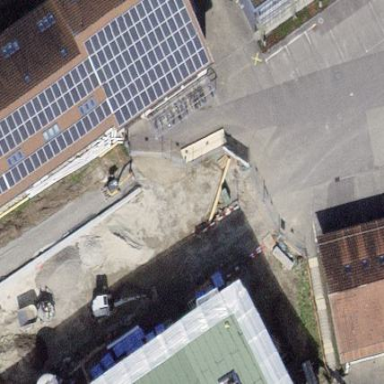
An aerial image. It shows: Parking area with surface.